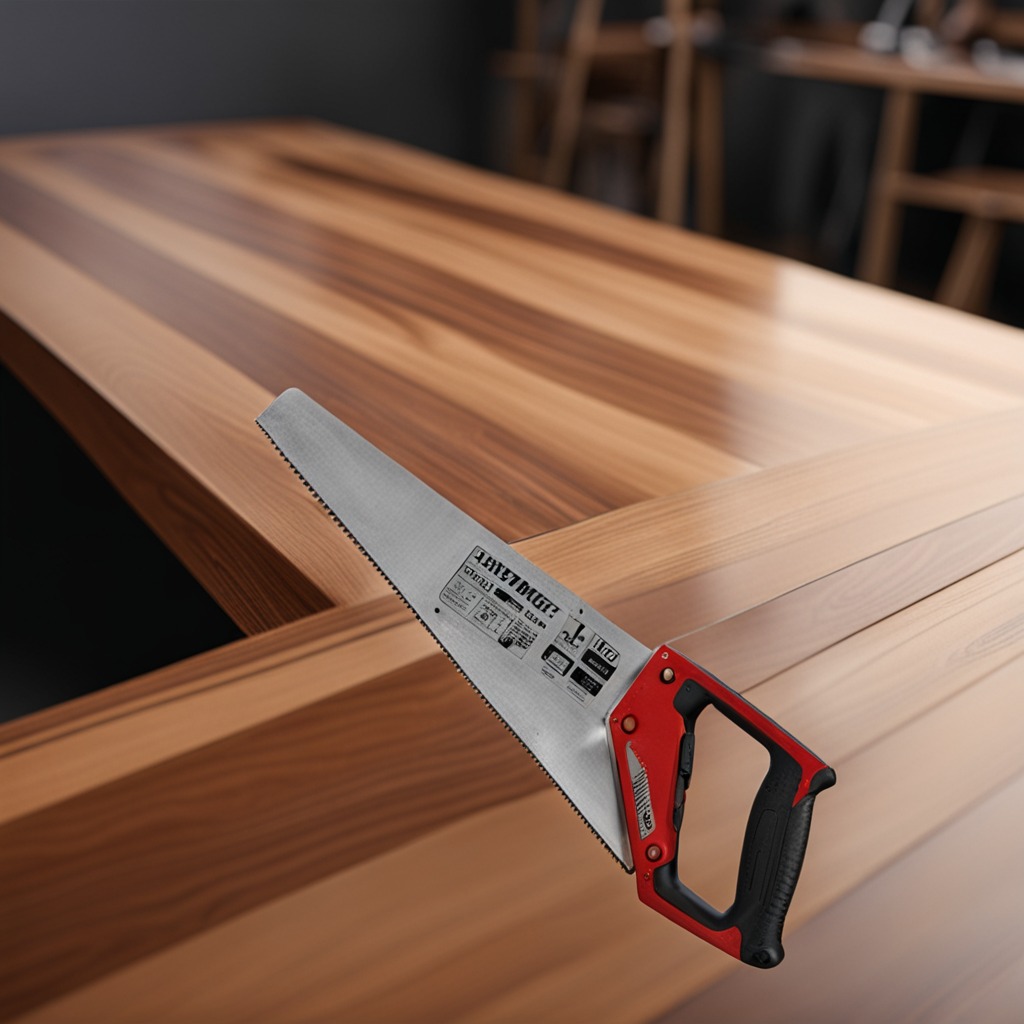
A metal saw is lying on a wooden table in a carpentry studio.